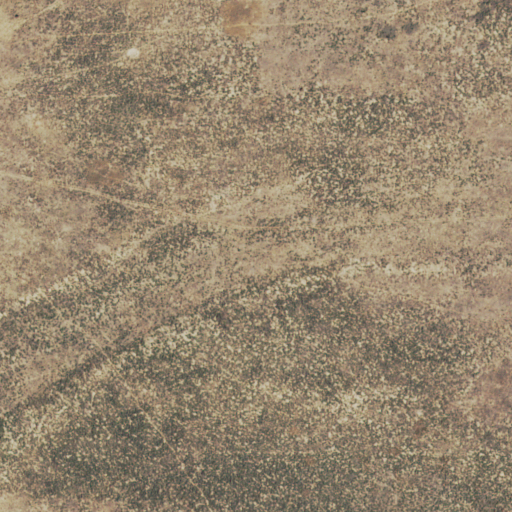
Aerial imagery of valley in Colorado named Murray Draw containing only shrub